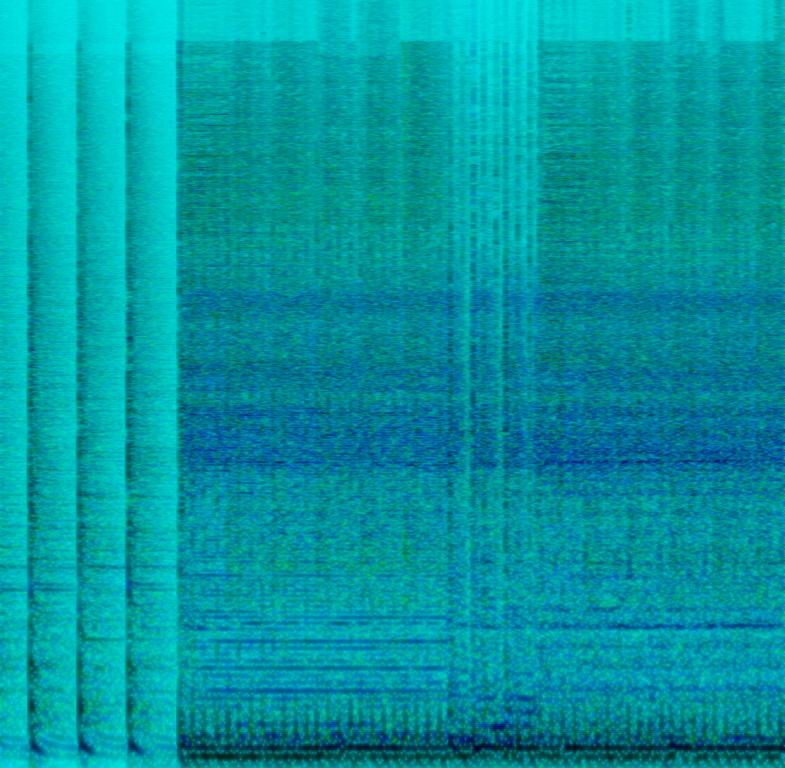
Here we get to hear a hardcore metal piece. This is characterised, in part, by the rapid action on the kick drum - with notes being played at a rate of sixteenth notes on the kick. The drummer also frequents the ride cymbal. The guitar is grungy, gritty, fuzzy, heavy, deep, hardcore.